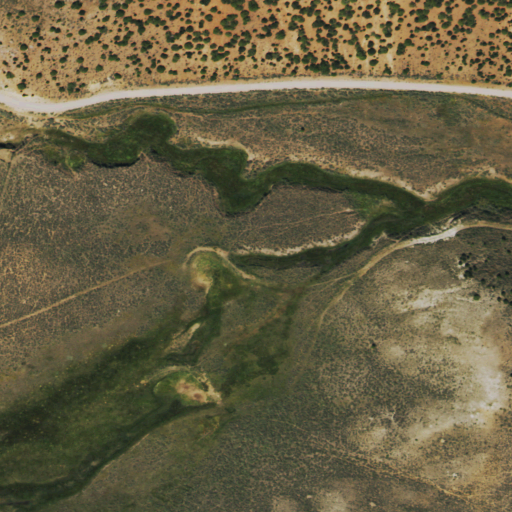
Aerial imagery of valley in Colorado named Luxen Draw containing shrub, herbaceous wetlands, evergreen forest, and woody wetlands